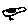
Label: bird